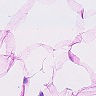
Metastatic tissue present: no